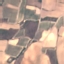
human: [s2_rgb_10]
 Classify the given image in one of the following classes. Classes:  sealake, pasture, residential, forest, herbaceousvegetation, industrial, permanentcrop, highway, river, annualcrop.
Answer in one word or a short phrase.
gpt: PermanentCrop